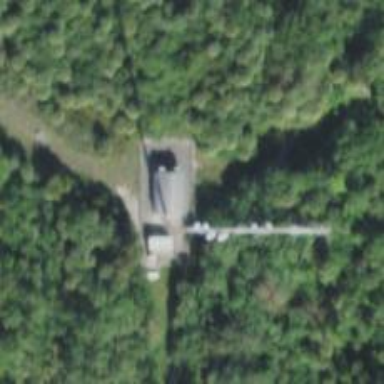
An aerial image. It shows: Man-made mast used for communication purposes.